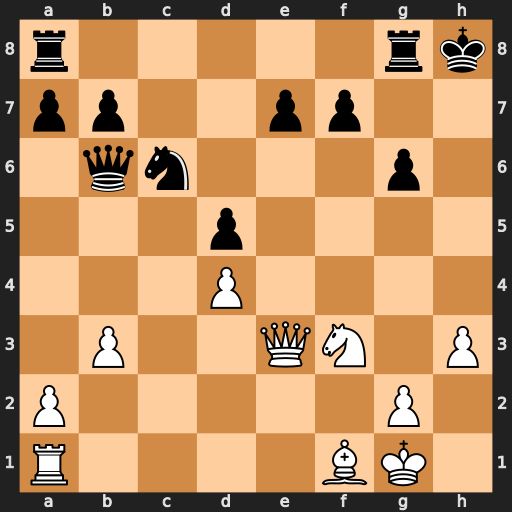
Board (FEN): r5rk/pp2pp2/1qn3p1/3p4/3P4/1P2QN1P/P5P1/R4BK1
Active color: w
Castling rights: -
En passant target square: -
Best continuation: Qh6#